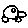
Label: car